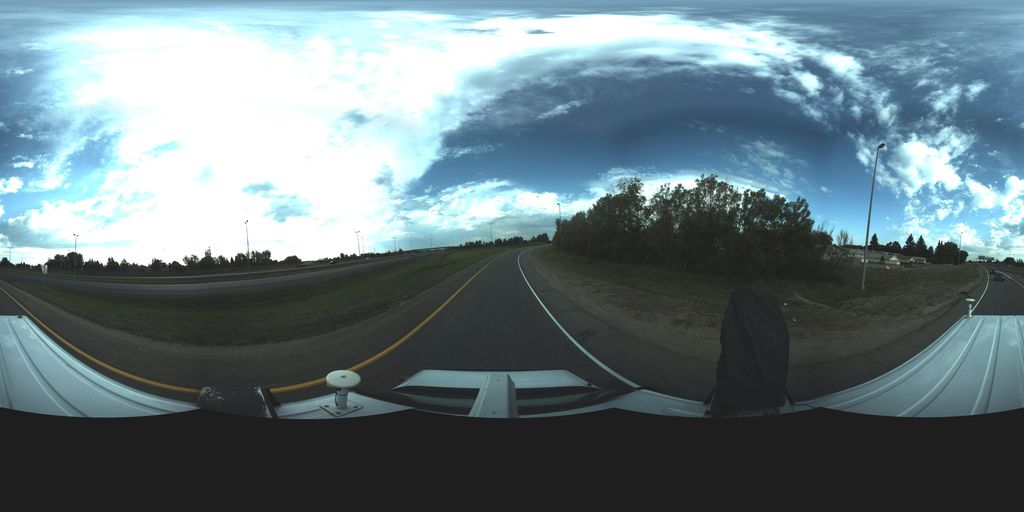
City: saskatoon